Question: We have custom link with dotted underlined style.

How can I reduce the gap? Currently 'padding: 0;' and 'line-height' is not working.
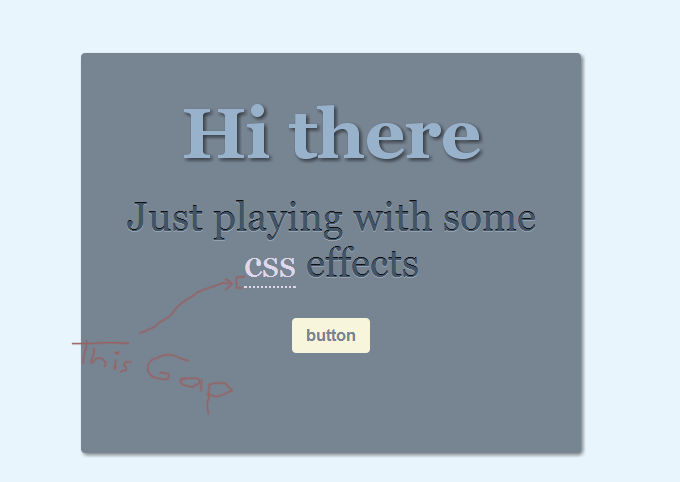
Answer: Here's something you could try that is a bit verbose, but if you really want to close the gap you could try adding an absolutely placed pseudo element that recreates the underline.
Here's my <URL>.
Edit: Here's a <URL> updated by @bradchristie in the comments with a before and after using the OP's styles.
And here's my CSS:
'''
a {
background: #ff0;
color: #f00;
position: relative;
text-decoration: none;
}
a::after {
border-bottom: 1px dotted #f00;
bottom: 3px;
content: '';
height: 0;
left: 0;
position: absolute;
right: 0;
}
'''